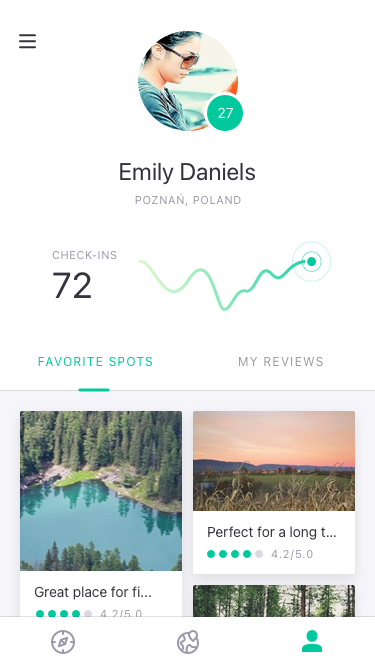
Text in this UI design:
Emily Daniels
poznań, poland
27
MY REVIEWS
FAVORITE SPOTS
72
CHECK-INS
Perfect for a long t…
4.2/5.0
4.2/5.0
Great place for fi...